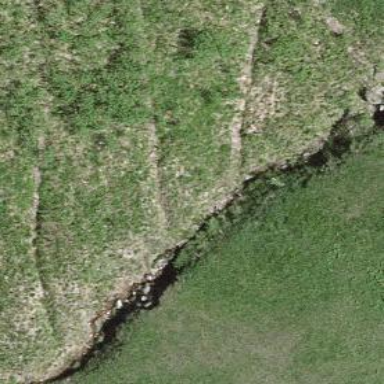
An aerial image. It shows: Ditch in the surroundings.